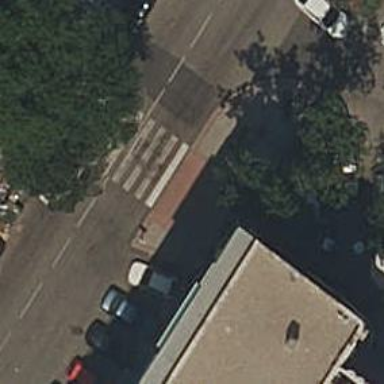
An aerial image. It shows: Zebra crossing on the road.